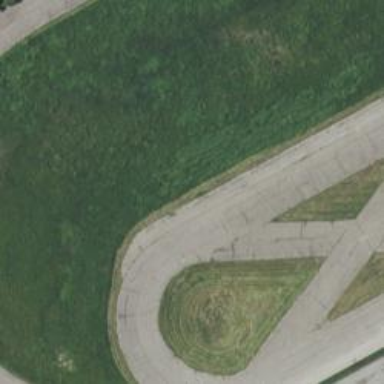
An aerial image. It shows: Motor sport raceway.